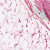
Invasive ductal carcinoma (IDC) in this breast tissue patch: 0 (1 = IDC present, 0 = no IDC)